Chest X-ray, PA view. Patient: 49 years old, sex F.
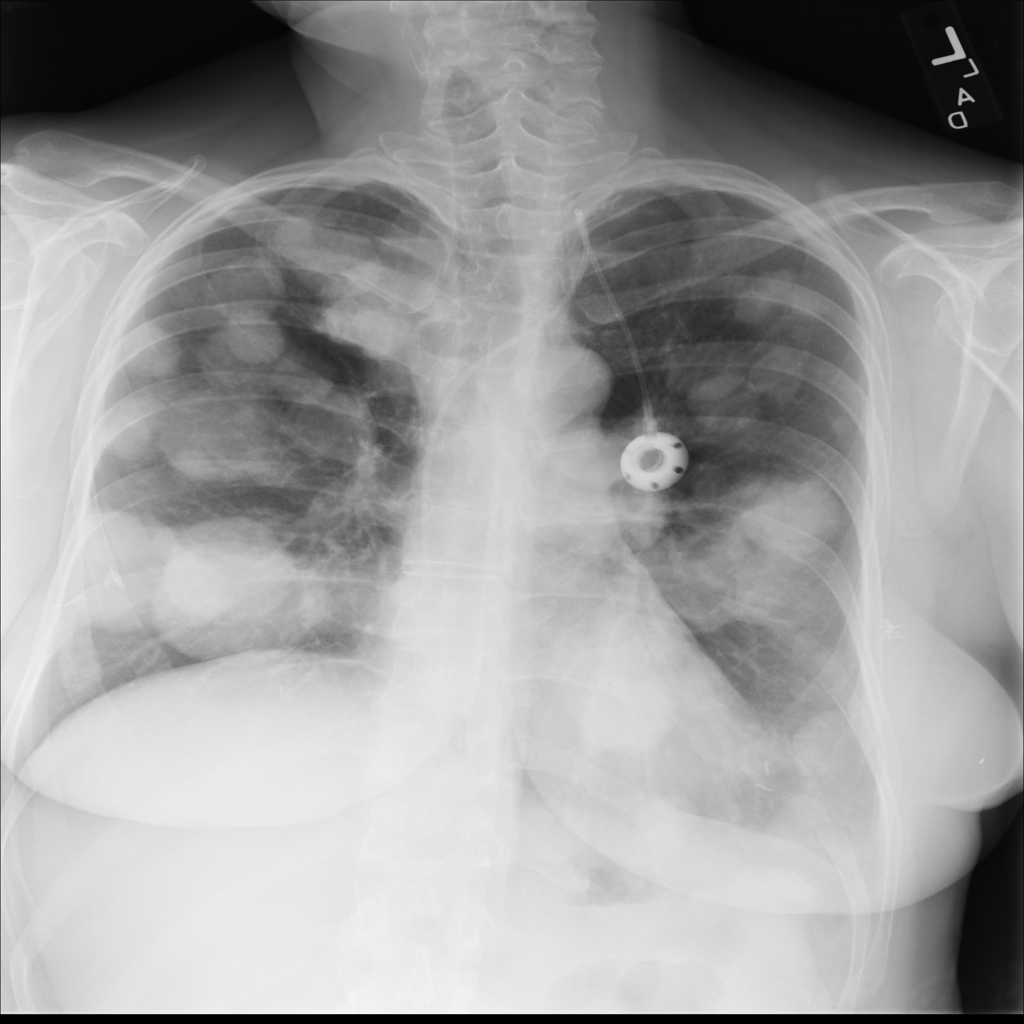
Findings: Mass